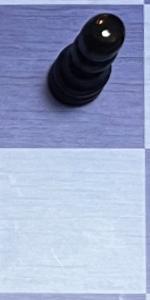
Label: Empty